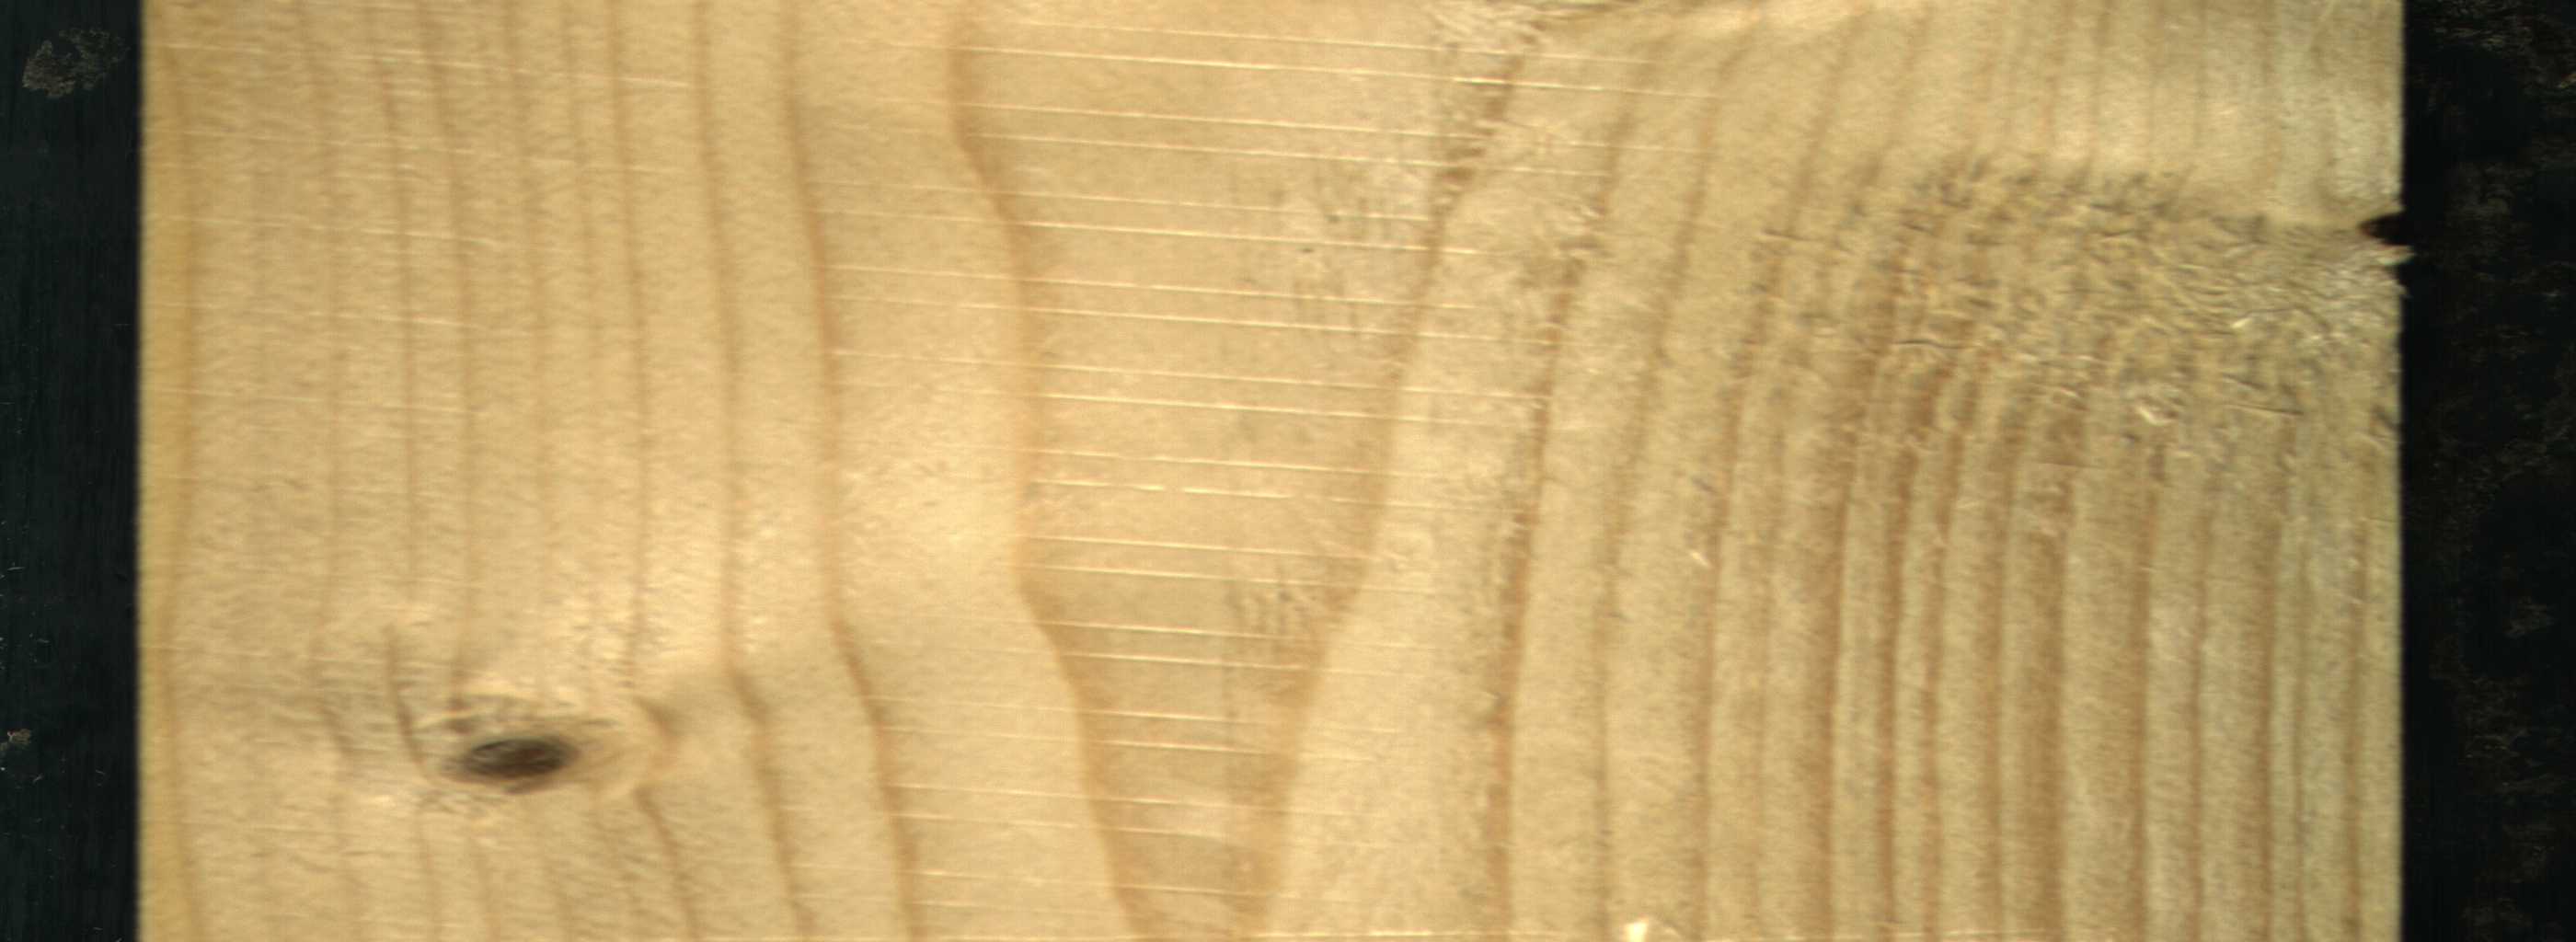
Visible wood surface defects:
Knot_missing
Live_Knot